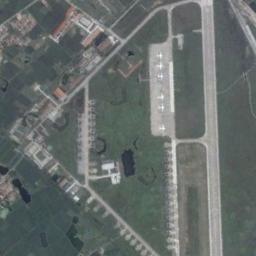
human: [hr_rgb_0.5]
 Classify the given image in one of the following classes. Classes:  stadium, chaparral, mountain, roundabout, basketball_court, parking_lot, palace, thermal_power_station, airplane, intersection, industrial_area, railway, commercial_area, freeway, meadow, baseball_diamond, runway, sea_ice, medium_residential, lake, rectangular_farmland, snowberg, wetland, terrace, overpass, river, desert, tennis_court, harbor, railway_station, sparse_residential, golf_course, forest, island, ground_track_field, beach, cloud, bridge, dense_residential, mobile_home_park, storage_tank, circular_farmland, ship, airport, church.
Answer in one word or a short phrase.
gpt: airport